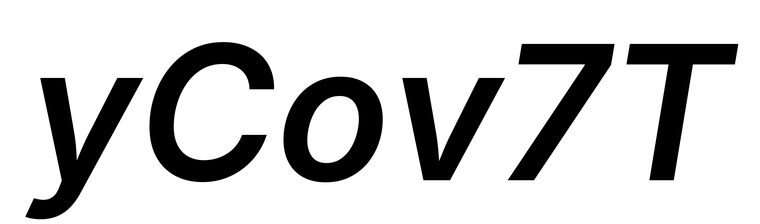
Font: Inter-Italic_SemiBold_Italic